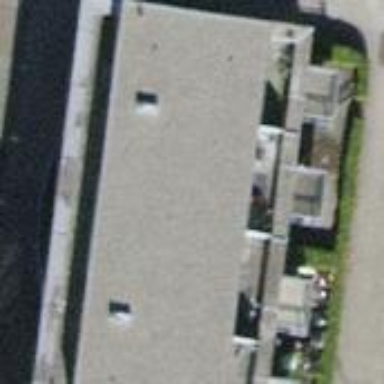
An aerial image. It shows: Flat-roofed apartment building.